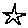
Label: star